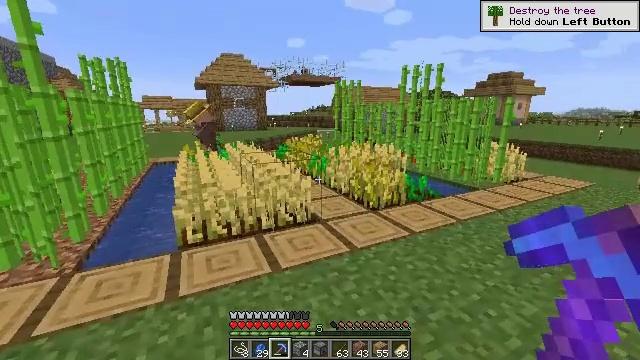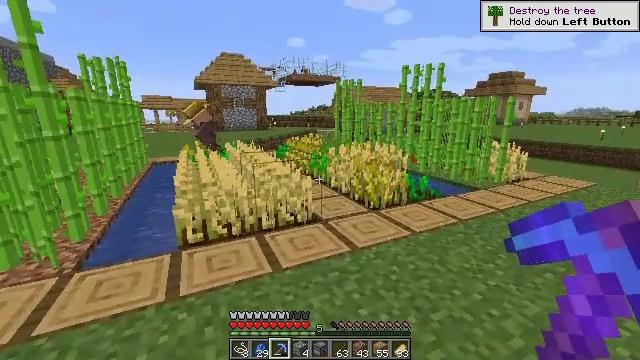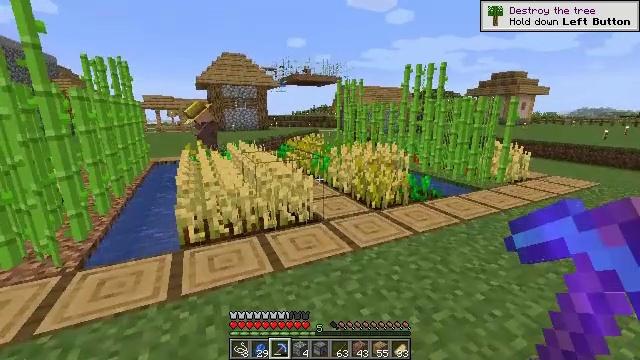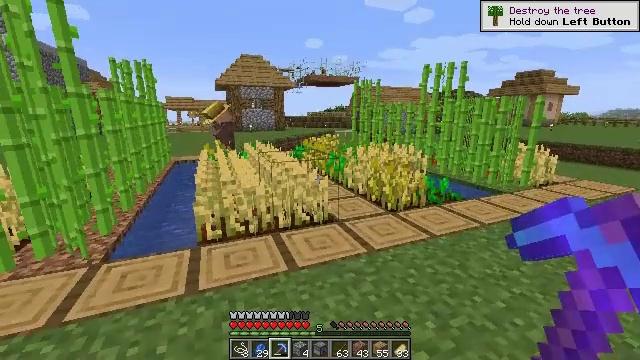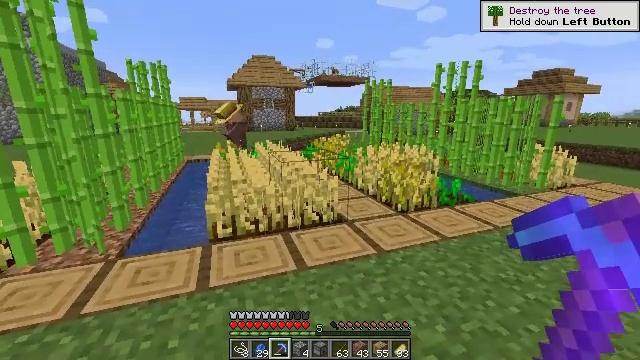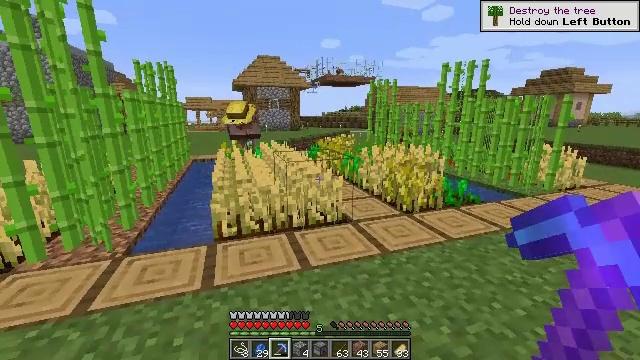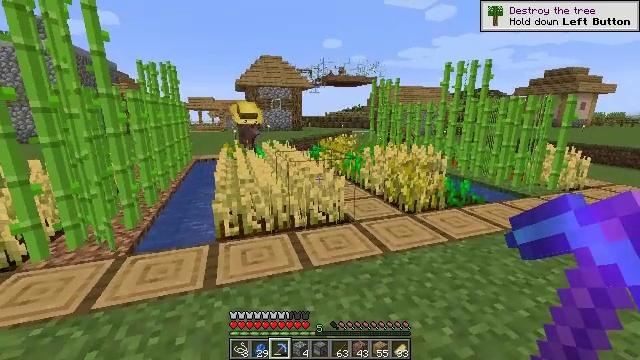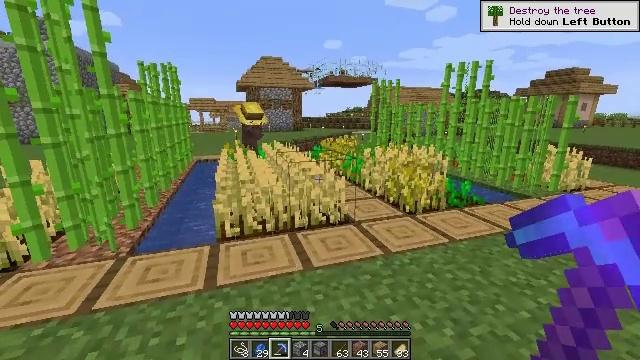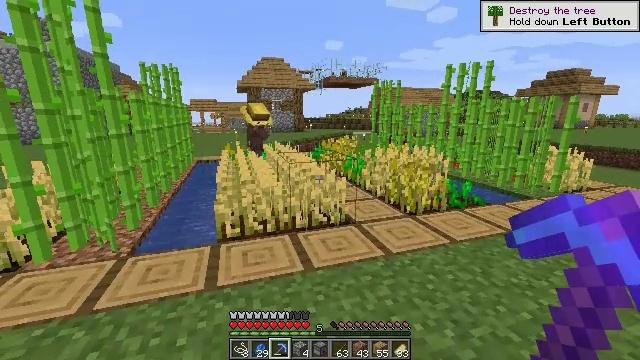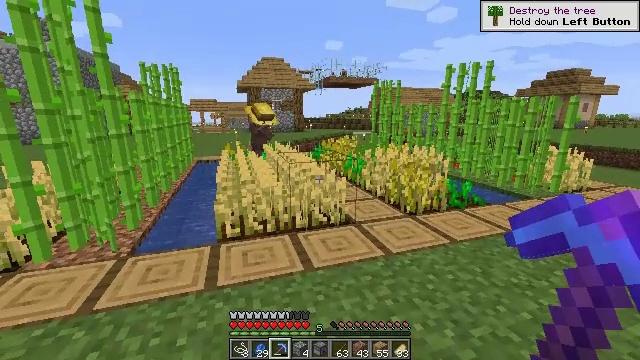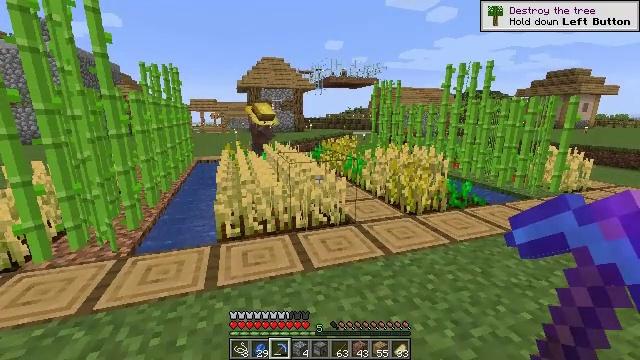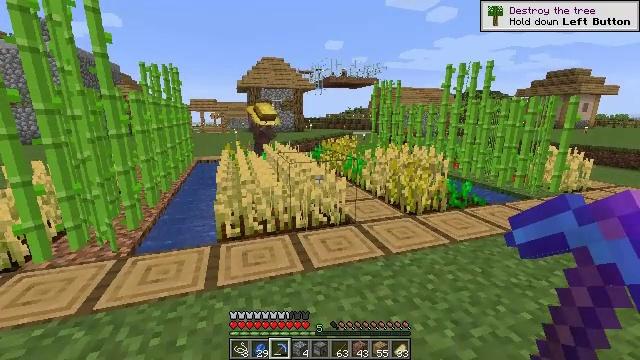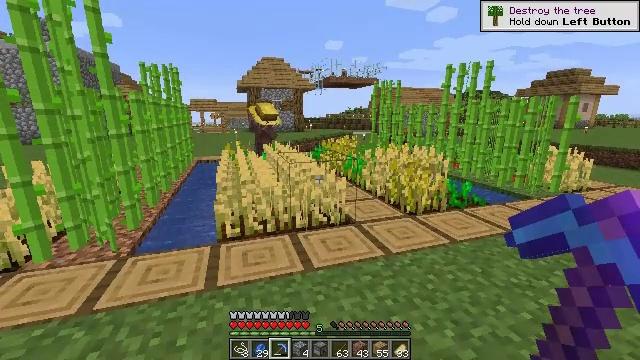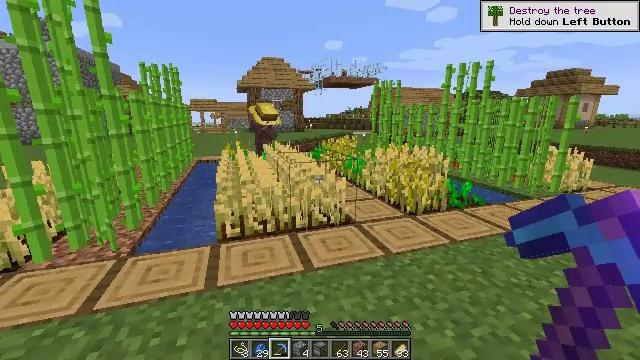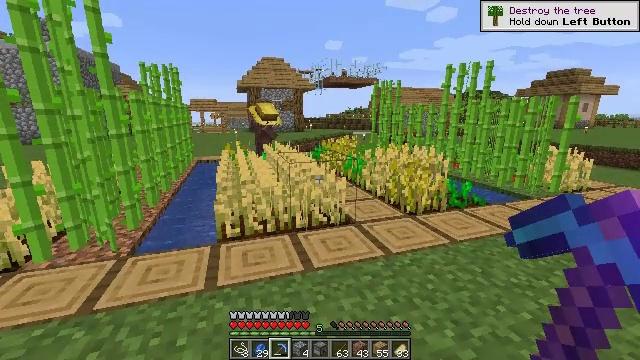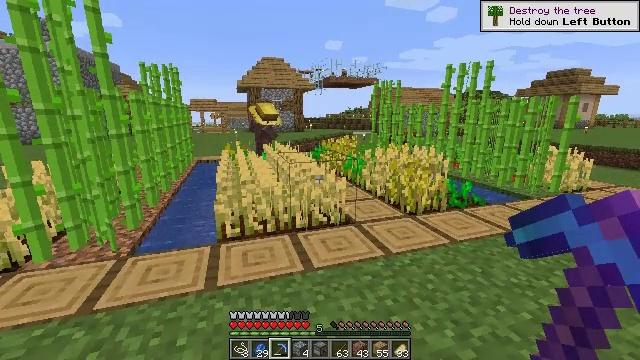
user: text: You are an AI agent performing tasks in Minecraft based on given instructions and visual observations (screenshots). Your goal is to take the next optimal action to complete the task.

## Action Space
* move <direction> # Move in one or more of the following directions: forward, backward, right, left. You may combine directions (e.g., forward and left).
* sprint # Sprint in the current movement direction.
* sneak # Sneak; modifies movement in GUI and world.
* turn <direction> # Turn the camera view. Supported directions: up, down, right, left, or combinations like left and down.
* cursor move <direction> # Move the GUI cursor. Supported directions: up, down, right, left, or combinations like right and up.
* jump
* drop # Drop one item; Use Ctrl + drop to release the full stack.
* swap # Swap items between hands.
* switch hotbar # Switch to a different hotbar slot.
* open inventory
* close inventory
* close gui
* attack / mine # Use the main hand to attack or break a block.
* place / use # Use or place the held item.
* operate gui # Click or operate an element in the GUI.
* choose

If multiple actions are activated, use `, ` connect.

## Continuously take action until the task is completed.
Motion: motion action
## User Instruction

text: Gather sugar cane for crafting.
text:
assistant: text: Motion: no_op
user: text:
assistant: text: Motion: no_op
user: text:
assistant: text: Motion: turn left
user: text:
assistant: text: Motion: turn left
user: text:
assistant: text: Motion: turn left
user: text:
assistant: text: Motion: no_op
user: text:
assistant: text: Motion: no_op
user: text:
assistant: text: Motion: no_op
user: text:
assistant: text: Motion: no_op
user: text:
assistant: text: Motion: no_op
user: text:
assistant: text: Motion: no_op
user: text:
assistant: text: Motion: no_op
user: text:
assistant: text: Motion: no_op
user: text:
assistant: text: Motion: no_op
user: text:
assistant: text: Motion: no_op
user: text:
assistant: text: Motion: no_op
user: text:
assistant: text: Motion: no_op
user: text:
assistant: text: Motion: no_op
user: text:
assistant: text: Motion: no_op
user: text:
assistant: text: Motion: no_op
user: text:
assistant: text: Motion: no_op
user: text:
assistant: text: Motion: no_op
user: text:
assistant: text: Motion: move forward
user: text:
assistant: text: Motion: move forward
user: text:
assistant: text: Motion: move forward
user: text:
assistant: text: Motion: move forward
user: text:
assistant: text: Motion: move forward
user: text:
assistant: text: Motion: move forward
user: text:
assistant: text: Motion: move forward
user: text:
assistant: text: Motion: move forward